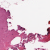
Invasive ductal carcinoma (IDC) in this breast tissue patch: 0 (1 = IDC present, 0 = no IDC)